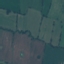
Label: Pasture